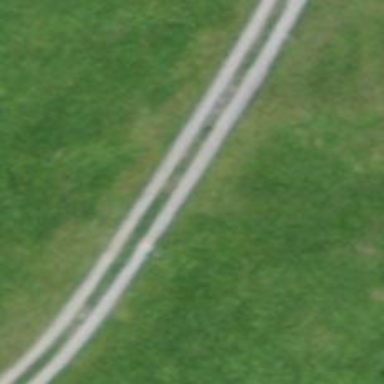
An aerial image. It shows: Grass track road with grade3 tracktype.